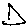
Label: triangle